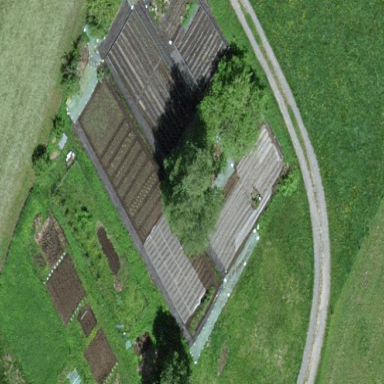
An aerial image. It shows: Garden area designated for leisure land.